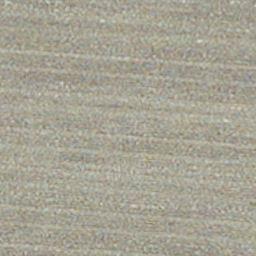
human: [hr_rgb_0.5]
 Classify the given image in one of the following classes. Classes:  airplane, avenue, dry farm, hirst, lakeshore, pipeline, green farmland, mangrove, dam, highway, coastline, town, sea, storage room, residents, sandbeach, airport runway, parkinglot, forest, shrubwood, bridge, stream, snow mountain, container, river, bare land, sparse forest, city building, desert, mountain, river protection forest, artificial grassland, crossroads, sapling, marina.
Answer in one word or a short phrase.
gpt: dry farm